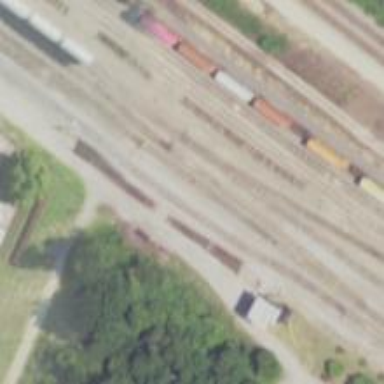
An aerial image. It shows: Railway yard used for servicing trains.